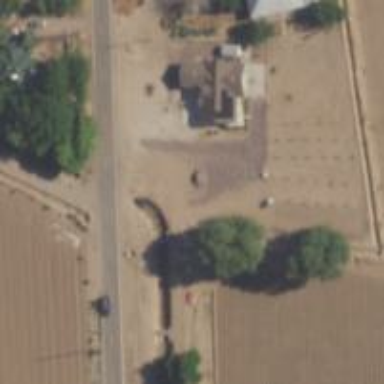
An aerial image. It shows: Culvert tunnel for irrigation canal.